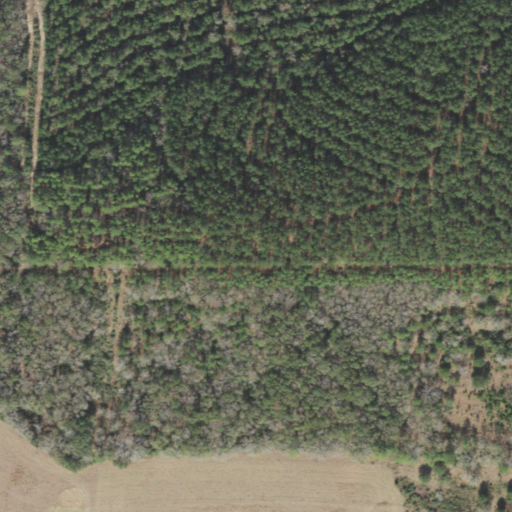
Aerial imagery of mountain in Florida named Saddle Hill containing evergreen forest, pasture, cultivated crops, shrub, and mixed forest